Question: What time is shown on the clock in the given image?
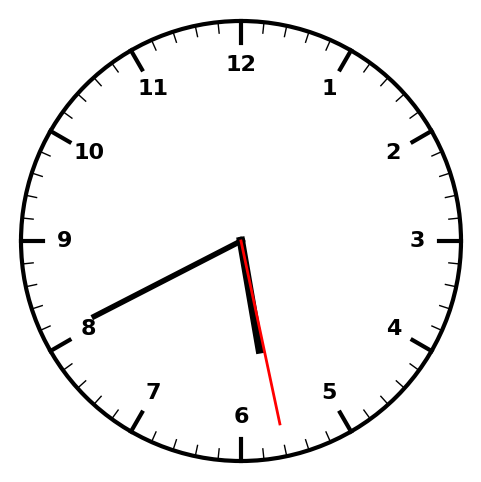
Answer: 05:40:28